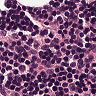
Metastatic tissue present: no